Aerial crown-view tile of a tropical tree (Barro Colorado Island, Panama), acquired 20250818:
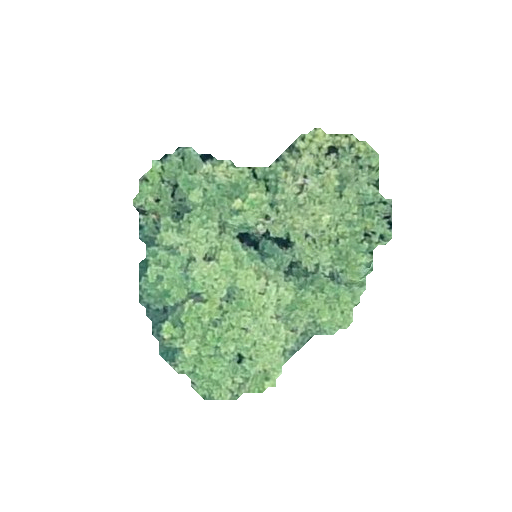
Species: Simarouba amara
GBIF accepted scientific name: Simarouba amara
Crown area: 70.121 m²